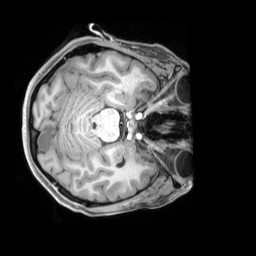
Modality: T1w
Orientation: axial
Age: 27
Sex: female
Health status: ill
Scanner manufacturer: siemens
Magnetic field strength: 3 T
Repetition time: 2.2 s
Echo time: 0.00218 s